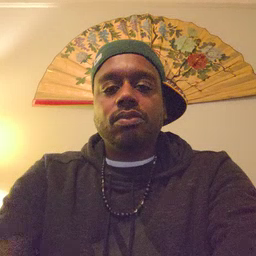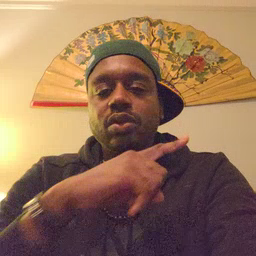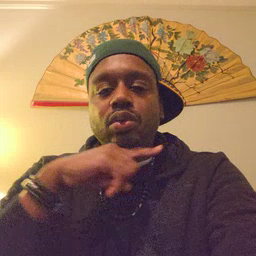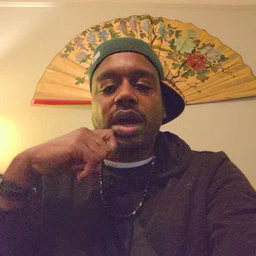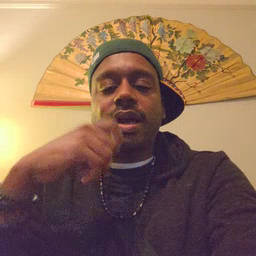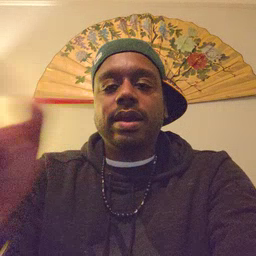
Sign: dry